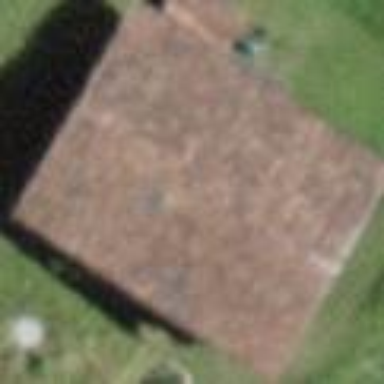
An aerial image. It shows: Farm building.